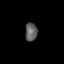
Tissue: lung
Cell type: Myeloid cells
Senescence score: 0.2303
Nuclear area (px): 217
Mean DAPI intensity: 95.378